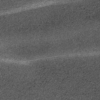
Label: not_dusty